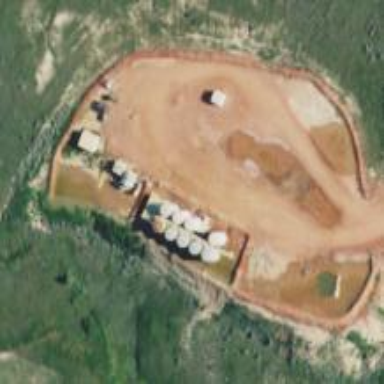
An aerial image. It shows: Storage tank that is man-made.